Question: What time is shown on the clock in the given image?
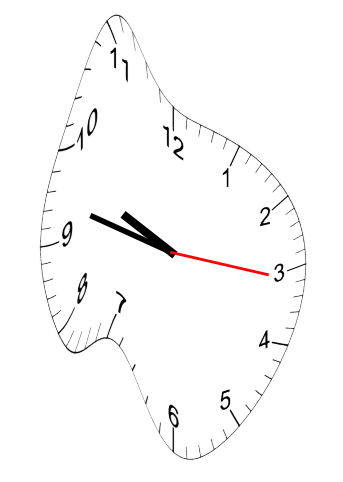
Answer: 09:47:16